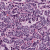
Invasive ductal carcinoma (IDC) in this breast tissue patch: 1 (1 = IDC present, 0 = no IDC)